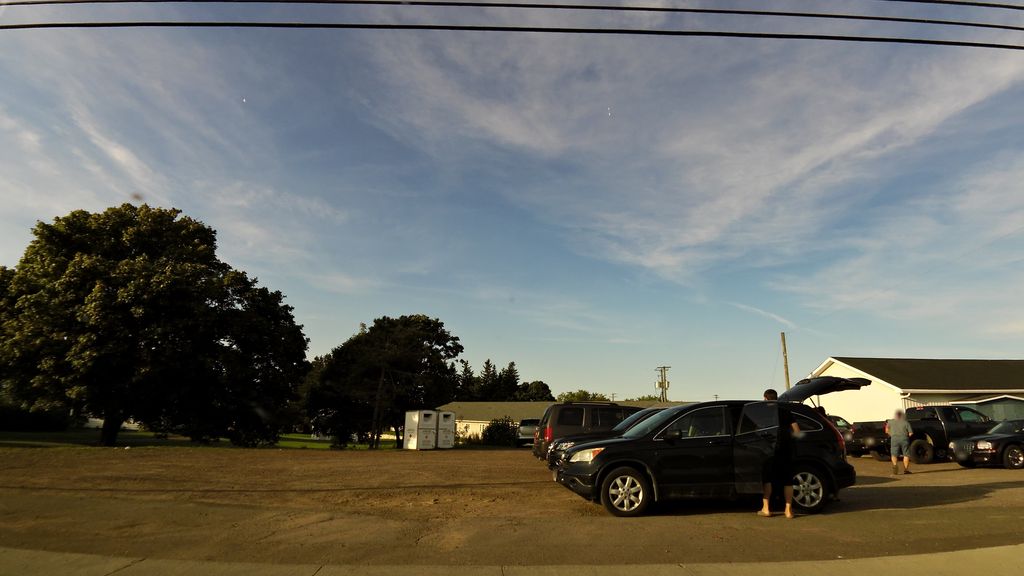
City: charlottetown